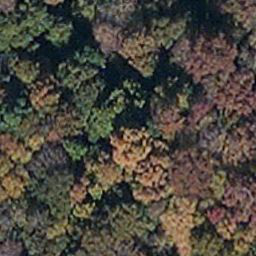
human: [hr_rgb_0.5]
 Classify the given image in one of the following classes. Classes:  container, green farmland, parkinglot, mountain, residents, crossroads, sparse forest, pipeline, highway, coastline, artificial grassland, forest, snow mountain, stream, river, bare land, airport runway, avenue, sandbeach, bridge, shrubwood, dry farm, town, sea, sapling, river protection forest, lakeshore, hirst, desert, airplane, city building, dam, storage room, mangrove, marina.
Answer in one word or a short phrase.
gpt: mangrove